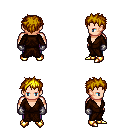
a pixel art fantasy rpg character, male body template, human, light skin, brown robe, magenta pants, blonde bedhead hairstyle, metal gloves, gold boots, four views (front, back, left, right), 2x2 character sprite sheet, small pixel art, hard edges, no anti-aliasing